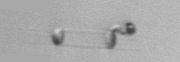
Label: Skeletonema